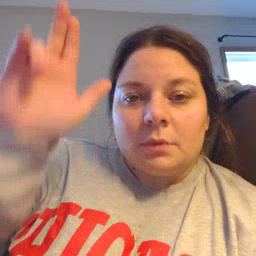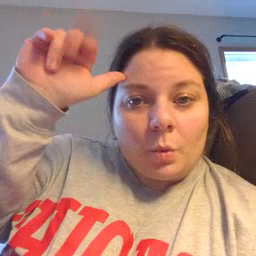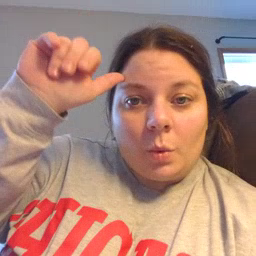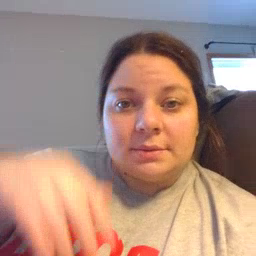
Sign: horse